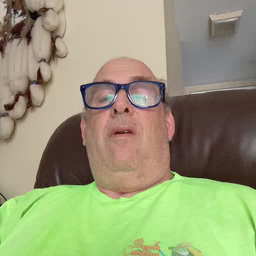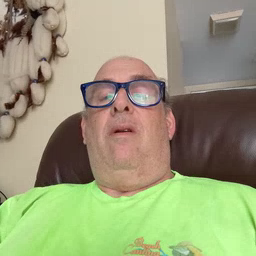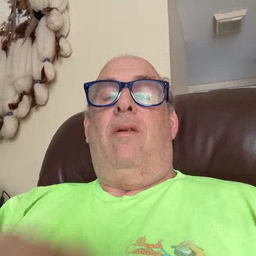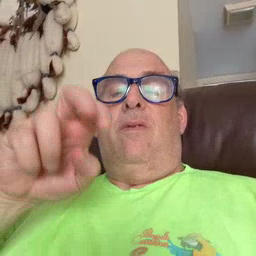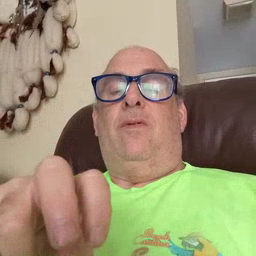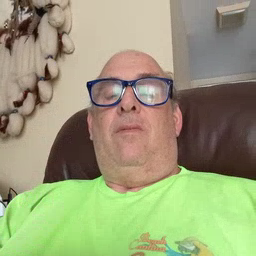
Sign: chair